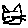
Label: cat